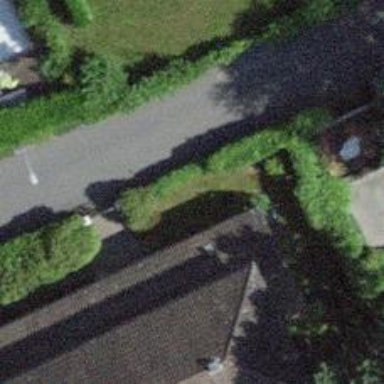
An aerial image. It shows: Hedge acting as barrier.